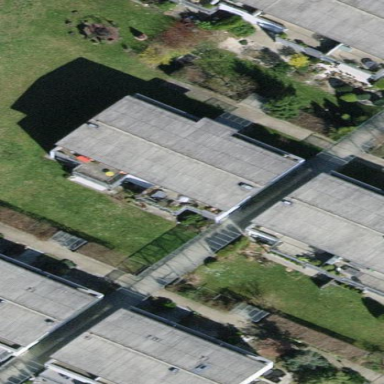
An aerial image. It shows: Building with tiled roof.